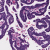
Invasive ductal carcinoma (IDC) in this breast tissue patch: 1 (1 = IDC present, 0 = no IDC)